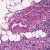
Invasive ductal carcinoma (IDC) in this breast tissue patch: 0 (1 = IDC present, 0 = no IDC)